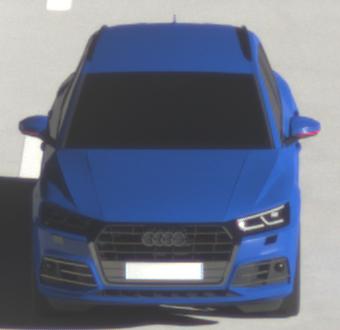
Make: Audi
Model: Q5 45 TFSI
Detailed model: Q5 (FY)
Model produced from: 2019/01
Model produced until: 2019/05
Doors: 5
Color: blue
Road condition: dry road
Daytime: morning or afternoon
Contrast: high contrast